四年级 · 立体几何学
$25+75 \times 3=100 \times 3$ 。 $(\quad)$

19 ._

和从前面看到的图形是一样的。( )
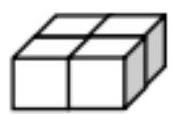
答案: 解$\times$

【分析】乘法分配律的特点是两个数的和与一个数相乘, 可以先把它们与这个数分别相乘, 再相加,依此判断即可。

【详解】 $25 \times 3+75 \times 3=(25+75) \times 3=100 \times 3$ 。

故答案为: $\times$

【点睛】熟练掌握乘法分配律的特点是解答此题的关键。